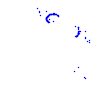
Particle: kaon